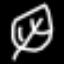
Label: leaf